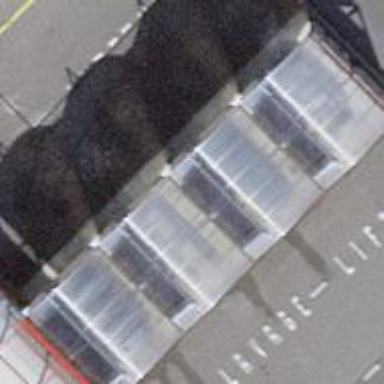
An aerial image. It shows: Car wash located under roof.